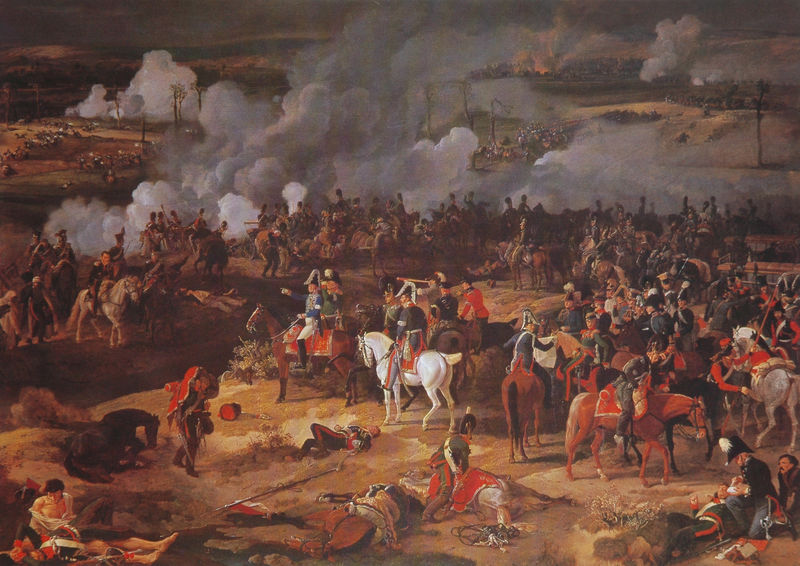
Titel: Die Schlacht bei Arcis-sur-Aube am 20.März 1814 (Ausschnitt)
Künstler: Peter von Heß
Standort: München
Institution: Residenz
Schlagwörter: baum, blau, feder, feuer, himmel, kampf, mann, schatten, weiß, wolken, bäume, frauen, gelb, grün, landschaft, menschen, sand, abend, braun, brust, busen, frankreich, frau, grau, hut, hüte, kleid, licht, männer, nacht, schwarz, gras, rot, tier, tiere, menge, anzug, kappe, mütze, barock, leiche, mensch, tod, tot, herr, öl, ebene, erde, feld, horizont, hügel, qualm, rauch, sonne, sträucher, mantel, front, pferd, pferde, reiter, chaos, fell, rappe, sattel, schwanz, schweif, zügel, liegen, farben, farbe, nebel, winter, brand, dampf, franzosen, krieg, schlacht, könig, soldaten, ölfarbe, ölfarben, liegend, zeigen, flucht, kanone, blut, schwert, säbel, uniform, uniformen, waffen, gemetzel, leichen, schwerte, soldat, tote, verletzt, verletzte, waffe, mäntel, napoleon, herrscher, allegorie, ritter, anführer, armee, heer, kämpfen, schimmel, sieg, ende, sterben, gewehr, elend, leid, niederlage, krieger, feldherr, kanonen, fernrohr, speer, verwundete, preußen, gefallen, schießen, offiziere, schlachtfeld, getroffen, rauchwolken, schäden, rauchschwaden, reiterei, musketen, galgen, baron, blutrünstig, gräben, helmgras, kriegswirren, qaulm, schimm, schlachtenbild, schweig, tod und verderben, waffeb, kampof, vlertzt